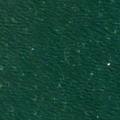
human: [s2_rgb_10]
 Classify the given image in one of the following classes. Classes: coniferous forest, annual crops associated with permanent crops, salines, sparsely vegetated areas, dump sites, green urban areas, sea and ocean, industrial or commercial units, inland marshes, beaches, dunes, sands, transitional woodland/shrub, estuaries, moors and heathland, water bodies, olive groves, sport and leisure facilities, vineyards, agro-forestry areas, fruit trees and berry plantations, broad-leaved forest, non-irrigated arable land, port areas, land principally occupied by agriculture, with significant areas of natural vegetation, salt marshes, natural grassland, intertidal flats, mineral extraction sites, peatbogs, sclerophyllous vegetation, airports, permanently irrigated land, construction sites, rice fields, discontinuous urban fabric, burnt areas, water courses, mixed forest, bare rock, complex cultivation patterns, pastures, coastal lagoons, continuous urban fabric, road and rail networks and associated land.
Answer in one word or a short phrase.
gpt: sea and ocean